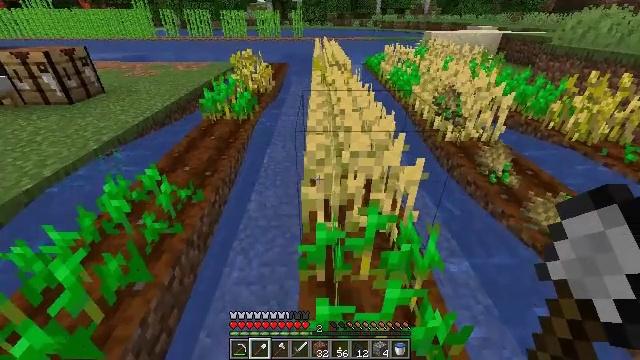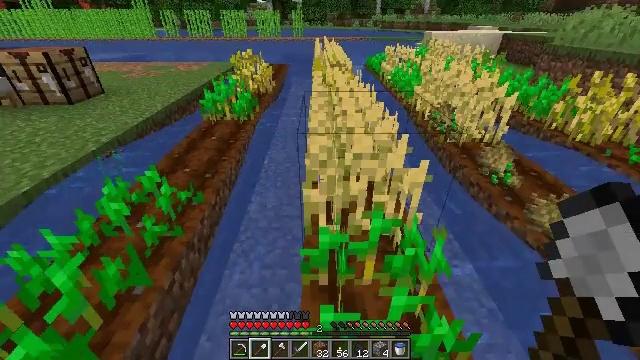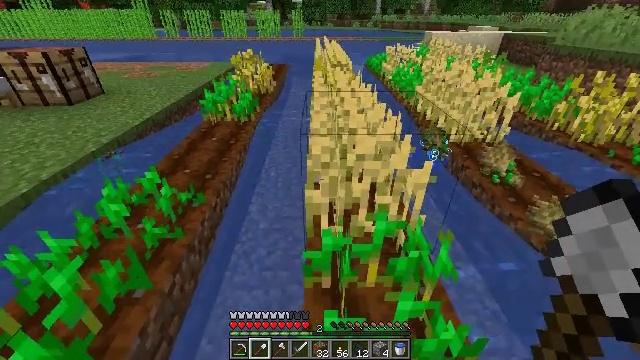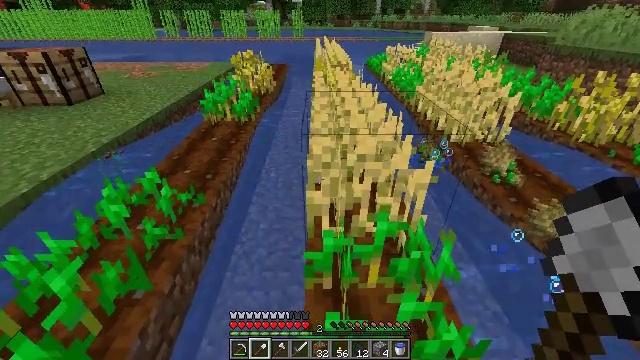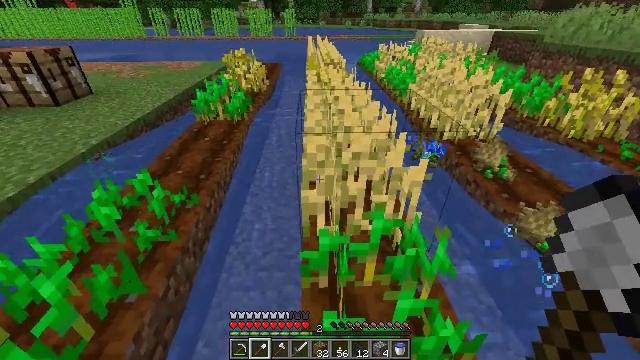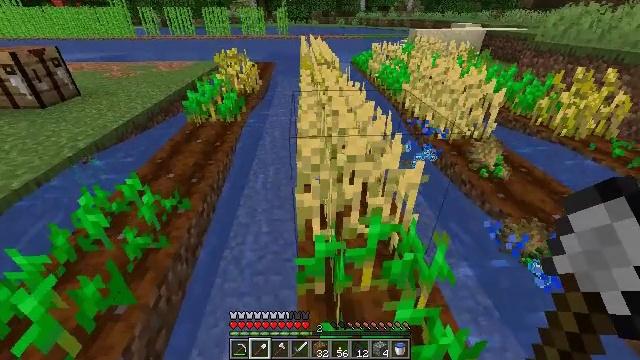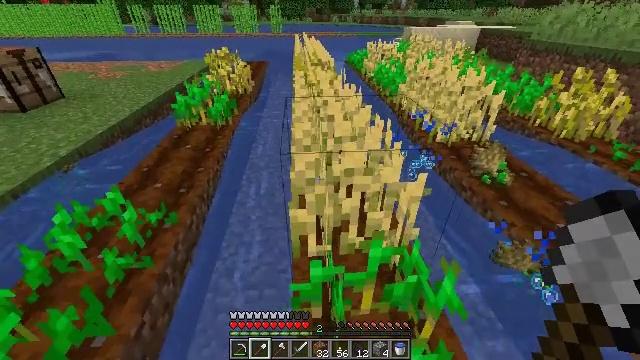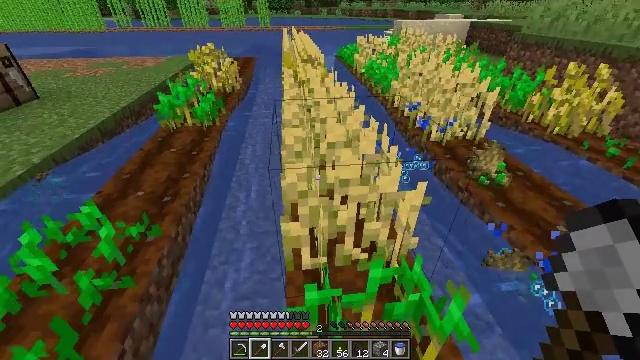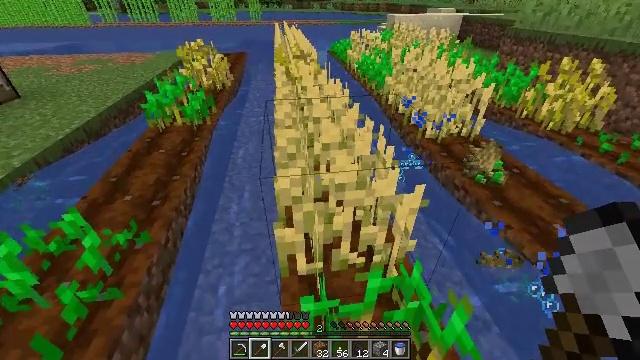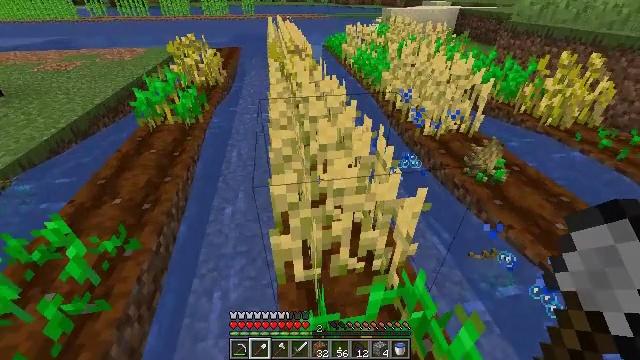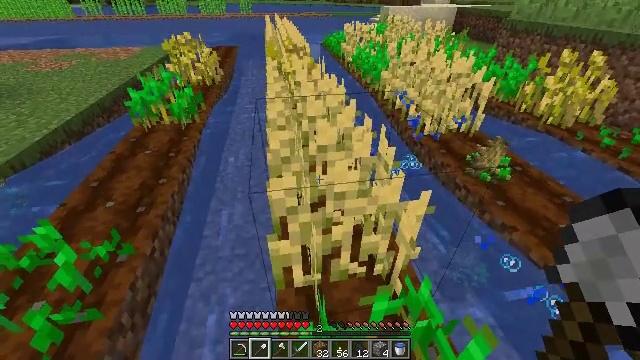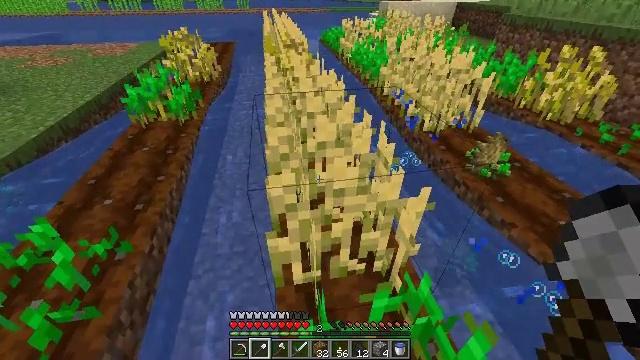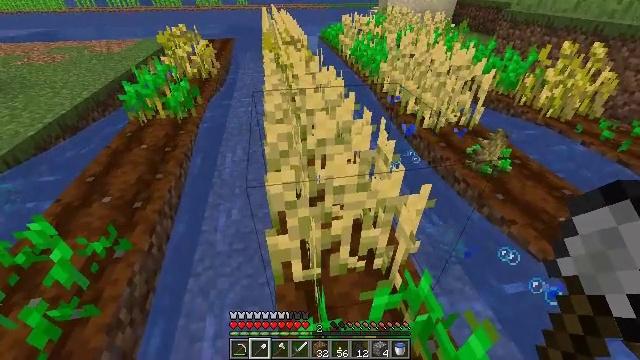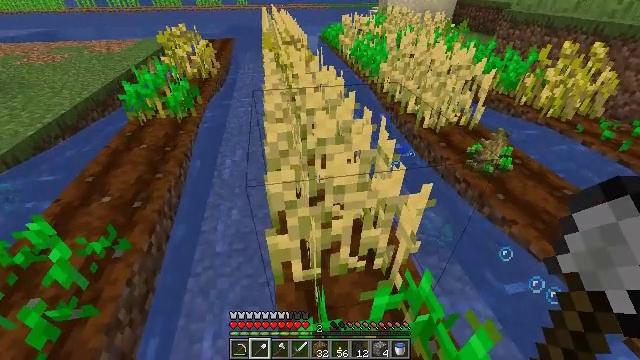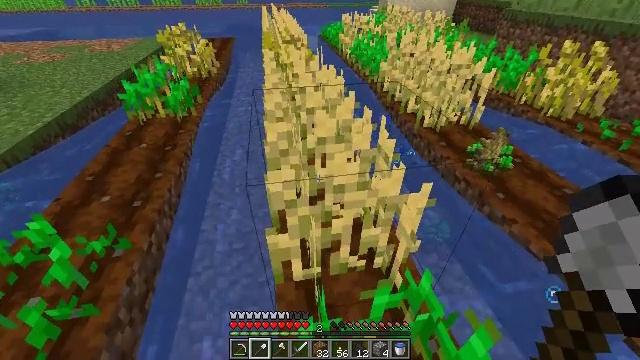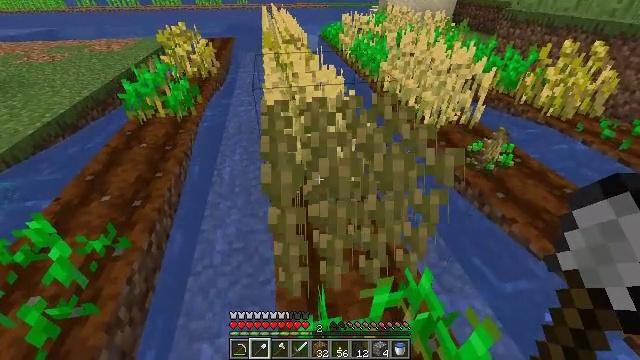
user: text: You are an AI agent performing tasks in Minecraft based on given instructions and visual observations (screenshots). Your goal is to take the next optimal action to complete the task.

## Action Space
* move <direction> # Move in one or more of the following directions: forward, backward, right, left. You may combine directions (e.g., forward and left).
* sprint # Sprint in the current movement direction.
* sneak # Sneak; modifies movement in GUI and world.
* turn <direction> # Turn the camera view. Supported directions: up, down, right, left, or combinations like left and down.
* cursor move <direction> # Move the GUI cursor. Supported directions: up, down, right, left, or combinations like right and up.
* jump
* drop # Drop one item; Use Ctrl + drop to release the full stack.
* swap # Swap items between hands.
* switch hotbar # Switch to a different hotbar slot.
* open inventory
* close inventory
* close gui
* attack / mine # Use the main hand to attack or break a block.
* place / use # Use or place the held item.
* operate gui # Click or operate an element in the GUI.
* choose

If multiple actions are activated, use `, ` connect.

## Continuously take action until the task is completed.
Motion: motion action
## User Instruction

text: Collect wheat crops.
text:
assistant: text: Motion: no_op
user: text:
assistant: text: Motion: no_op
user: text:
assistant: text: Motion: no_op
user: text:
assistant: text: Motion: turn right
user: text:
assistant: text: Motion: move forward, turn right
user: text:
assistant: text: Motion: move forward, turn right
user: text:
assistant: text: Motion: move forward, turn right and down
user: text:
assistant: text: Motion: turn right
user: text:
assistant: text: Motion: turn right and down
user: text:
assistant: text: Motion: no_op
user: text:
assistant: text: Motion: no_op
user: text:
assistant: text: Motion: no_op
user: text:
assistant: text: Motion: no_op
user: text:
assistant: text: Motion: no_op
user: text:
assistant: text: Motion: attack / mine
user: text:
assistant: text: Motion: move forward, turn up, attack / mine
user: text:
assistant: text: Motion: move forward, turn left and up, attack / mine
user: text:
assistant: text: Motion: move forward, turn left and up, attack / mine
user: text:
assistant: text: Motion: move forward, turn left and up, attack / mine
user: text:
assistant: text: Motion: turn up, attack / mine
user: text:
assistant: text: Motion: turn up, attack / mine
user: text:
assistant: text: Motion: no_op
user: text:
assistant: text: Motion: no_op
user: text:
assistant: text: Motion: turn down
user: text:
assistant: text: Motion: turn right and down
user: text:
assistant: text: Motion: turn right and down
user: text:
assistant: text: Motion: turn right and down
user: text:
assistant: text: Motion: turn right and down
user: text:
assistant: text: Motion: turn right and down
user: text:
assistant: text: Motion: move forward, turn right